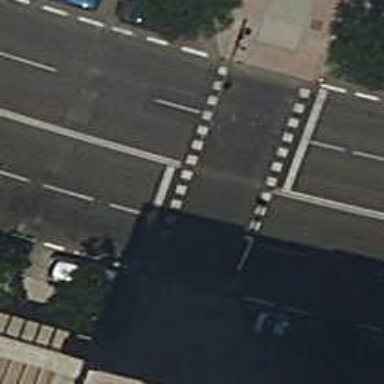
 there are traffic signals and zebra crossing."